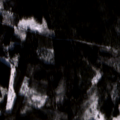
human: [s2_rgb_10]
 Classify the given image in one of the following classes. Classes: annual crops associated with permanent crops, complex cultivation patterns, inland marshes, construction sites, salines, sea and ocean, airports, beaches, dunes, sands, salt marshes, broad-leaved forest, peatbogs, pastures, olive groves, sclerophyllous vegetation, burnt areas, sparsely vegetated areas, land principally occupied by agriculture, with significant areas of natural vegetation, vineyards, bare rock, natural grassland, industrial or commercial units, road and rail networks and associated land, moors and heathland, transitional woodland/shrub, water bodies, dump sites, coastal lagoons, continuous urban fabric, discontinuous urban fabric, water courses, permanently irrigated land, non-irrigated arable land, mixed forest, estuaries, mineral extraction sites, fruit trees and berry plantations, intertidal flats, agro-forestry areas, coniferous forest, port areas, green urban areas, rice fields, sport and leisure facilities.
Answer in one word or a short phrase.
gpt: coniferous forest, mixed forest, transitional woodland/shrub